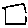
Label: square